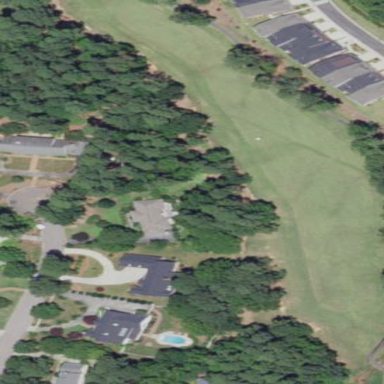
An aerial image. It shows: Golf fairway surrounded by grass.